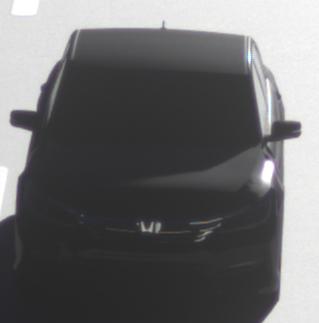
Make: Honda
Model: Accord Hybrid
Detailed model: 9. Generation
Model produced from: 2015
Model produced until: 2019
Doors: 4
Color: black
Road condition: dry road
Daytime: sunrise or sunset
Contrast: high contrast